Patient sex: F
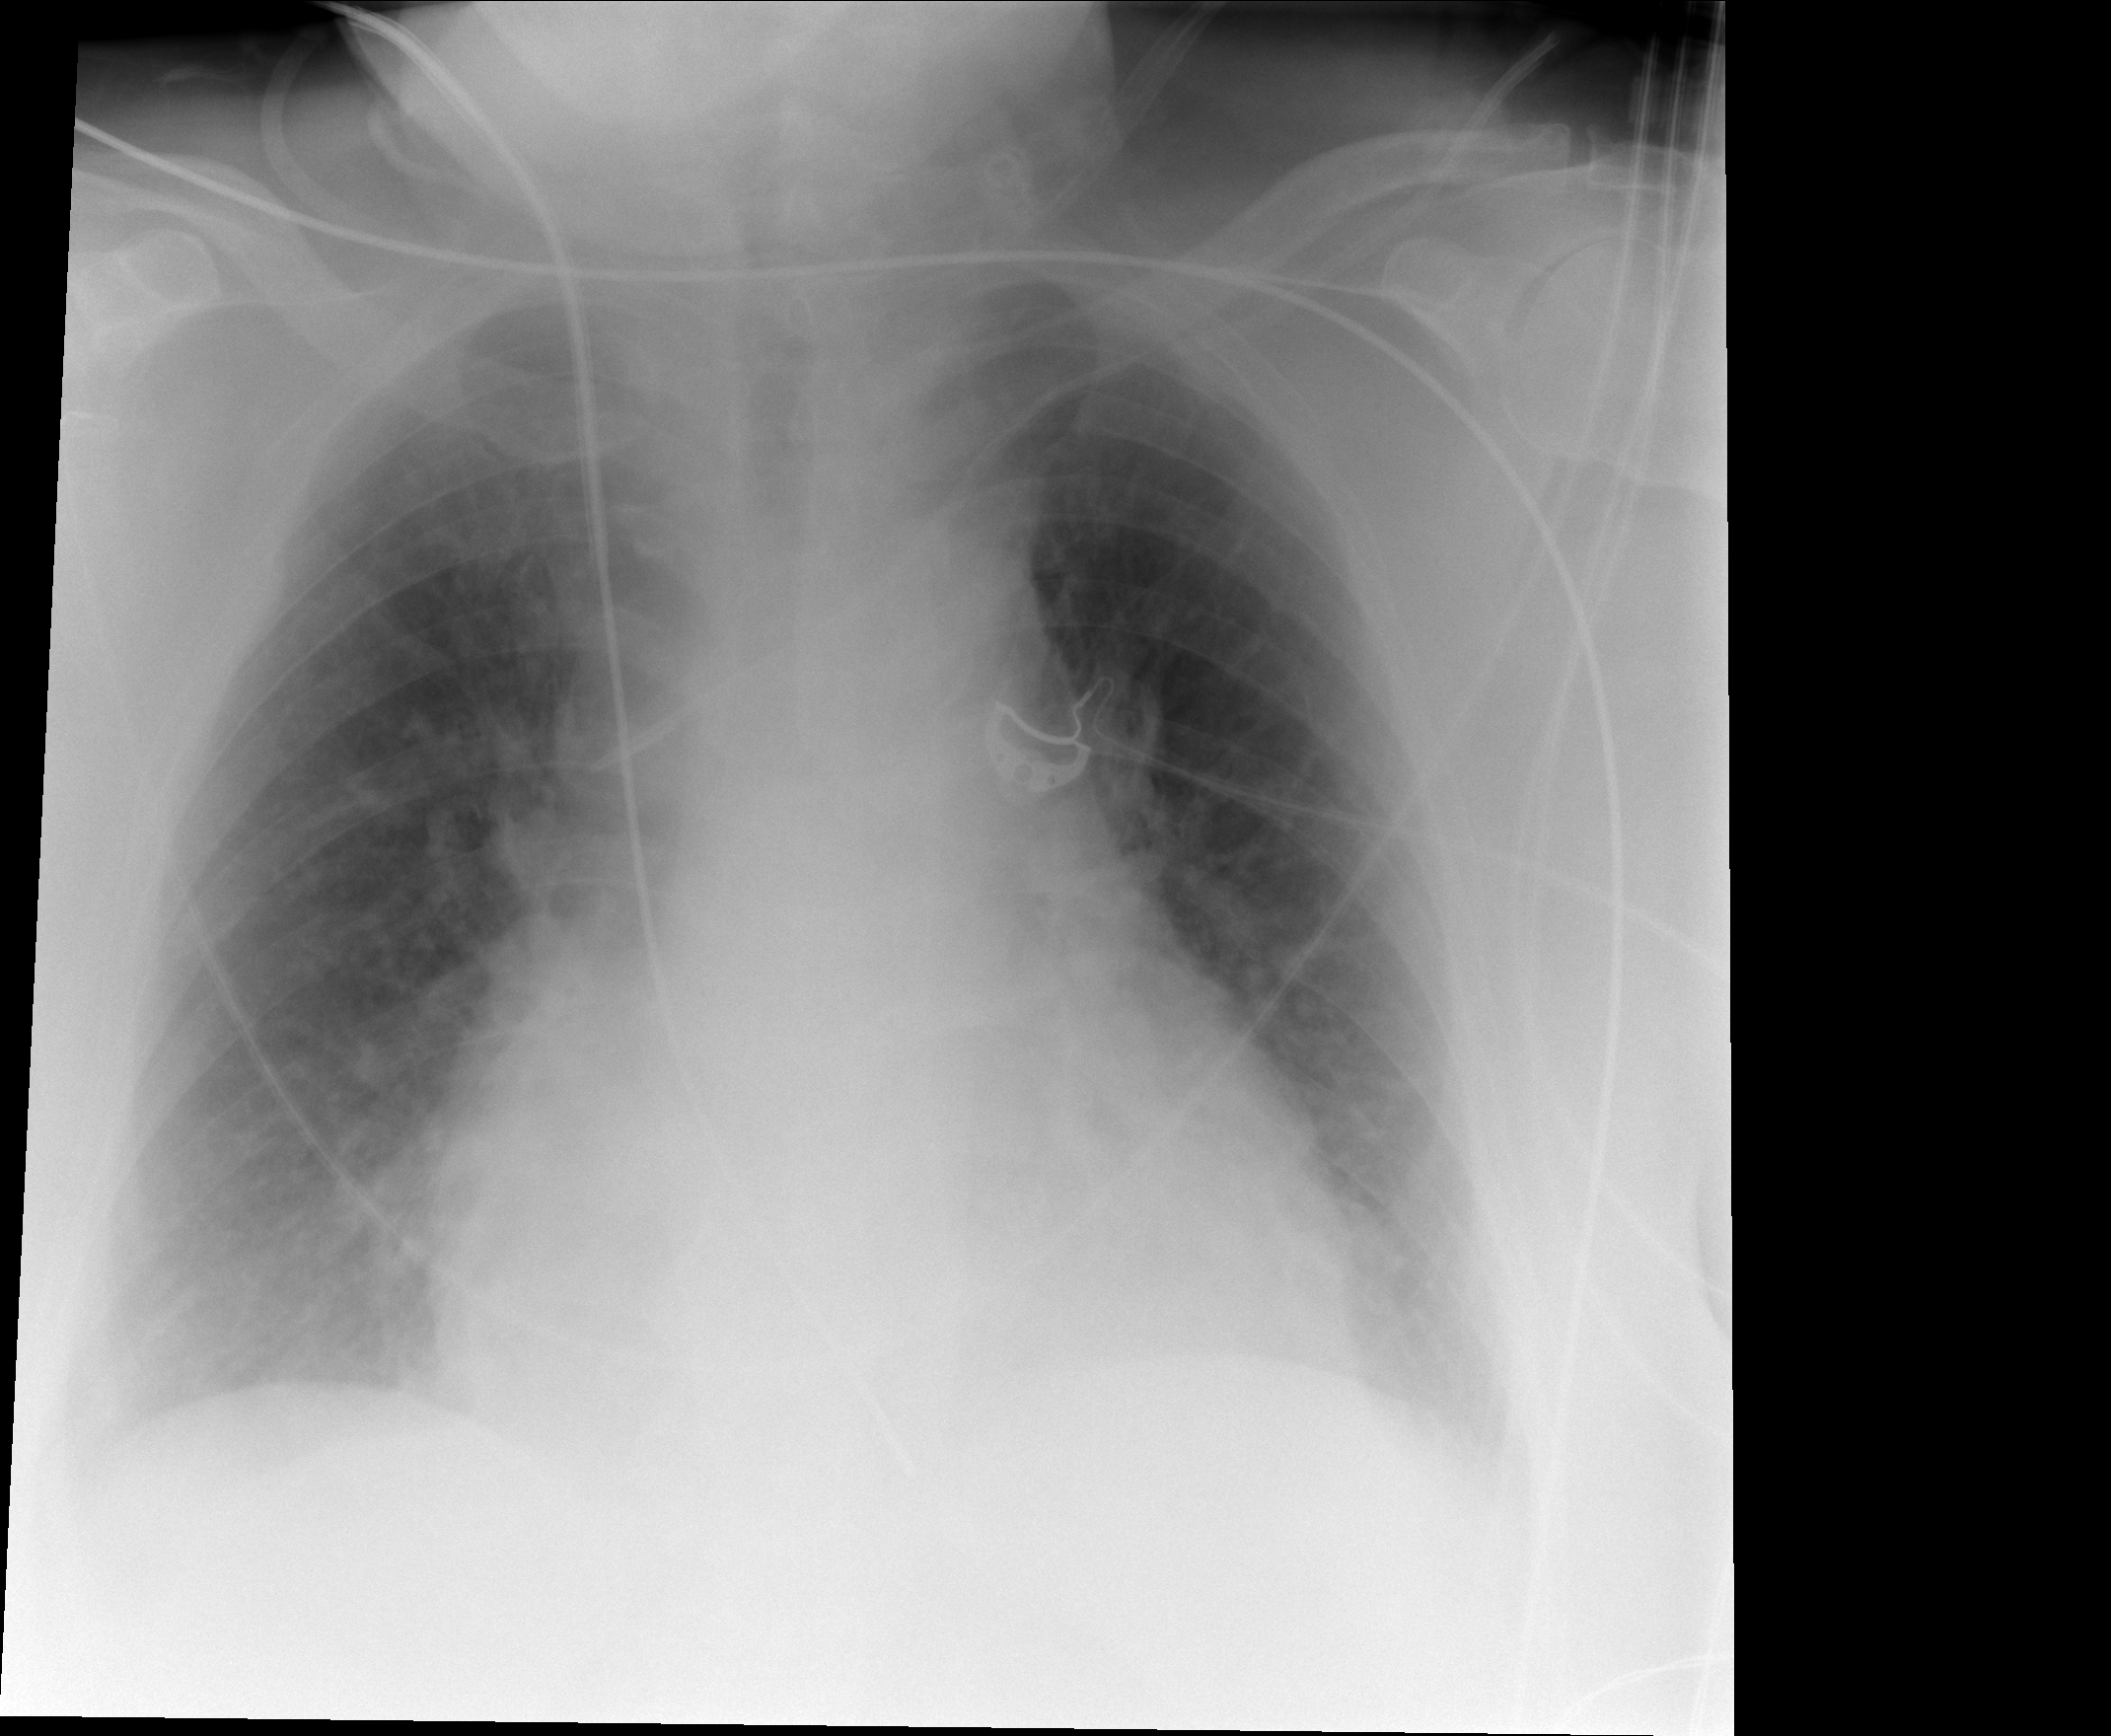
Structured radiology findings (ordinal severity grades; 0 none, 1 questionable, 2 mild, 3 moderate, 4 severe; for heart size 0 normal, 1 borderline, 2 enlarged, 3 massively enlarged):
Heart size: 3
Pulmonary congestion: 3
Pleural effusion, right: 2
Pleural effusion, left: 2
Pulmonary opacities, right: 0
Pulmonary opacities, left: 0
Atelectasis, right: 2
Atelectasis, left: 2